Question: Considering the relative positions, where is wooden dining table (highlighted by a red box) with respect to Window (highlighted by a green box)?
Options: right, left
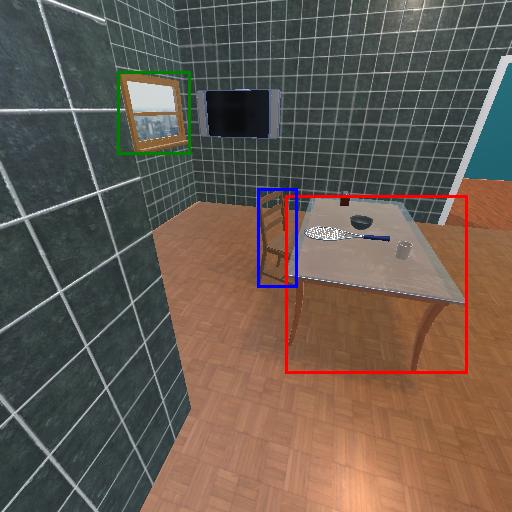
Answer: right